Question: I have csv string (utf-8) obtained via a http download.
Depending on the situation the data in the string could contain a different number of columns, but each individual time a string is processed it will contain the same number of columns and be contiguous. (the data will be even).
The string could contain any number of rows.
The first row will always be the headings.
.
quotes and double quotes inside a string are escaped by doubling so "" and ''
In other words this is a well formed csv format. Excel through it's standard file open mechanism has no problem formatting this data.
However I want to avoid saving to a file and then opening the csv as I will need to process the output in some cases, or even merge with existing data on a worksheet.
()
I am thinking something like the following pseudo:
'''
rows = split(csvString, vbCrLf) 'wont work due to newlines inside string fields?
FOREACH rows as row
fields = split(row, ',') 'wont work due to commas in string fields?
ENDFOR
'''
Obviously that cant handle the fields containing special tokens.
What is a solid way of parsing this data?
Thanks
## EDIT 13/10/2012 Data Samples
csv as it would appear in notepad (note not all line breaks will be
some could be
)
'''
LanguageID,AssetID,String,TypeID,Gender
3,50820,"A string of natural language",3,0
3,50819,"Complex text, with comma, "", '' and new line
all being valid",3,0
3,50818,"Some more language",3,0
'''
The same csv in Excel 2010 - opened from shell (double click - no extra options)

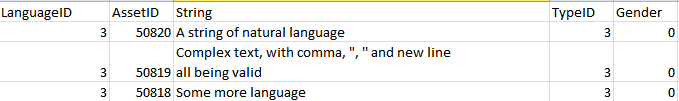
Answer: I can think of three possibilities:
1. Use Regular Expressions to process the text. There are plenty of examples available on SO and via google for separating strings like this.
2. Use the power of Excel: save the text to a temp file, open into a temp sheet and read the data off the sheet. Delete the file and sheet when done.
3. Use ADO to query the data. Save the string to a temp file and run a query on that to return the fields you want.
To offer any more specific advice I would need samples of input data and expected output